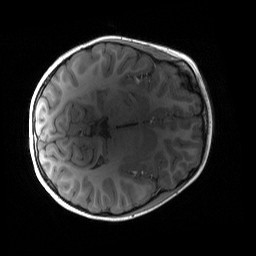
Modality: T1w
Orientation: axial
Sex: female
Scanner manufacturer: siemens
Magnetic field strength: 3 T
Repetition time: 1.9 s
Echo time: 0.00243 s